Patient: sex M, age 66
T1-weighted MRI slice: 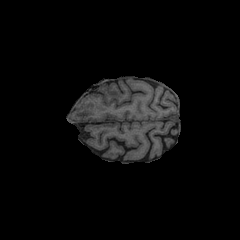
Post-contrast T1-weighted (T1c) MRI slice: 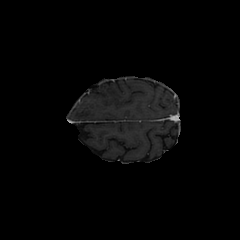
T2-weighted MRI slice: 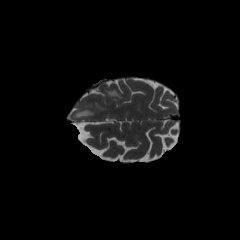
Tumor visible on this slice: yes
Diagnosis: Glioblastoma, IDH-wildtype
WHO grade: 4